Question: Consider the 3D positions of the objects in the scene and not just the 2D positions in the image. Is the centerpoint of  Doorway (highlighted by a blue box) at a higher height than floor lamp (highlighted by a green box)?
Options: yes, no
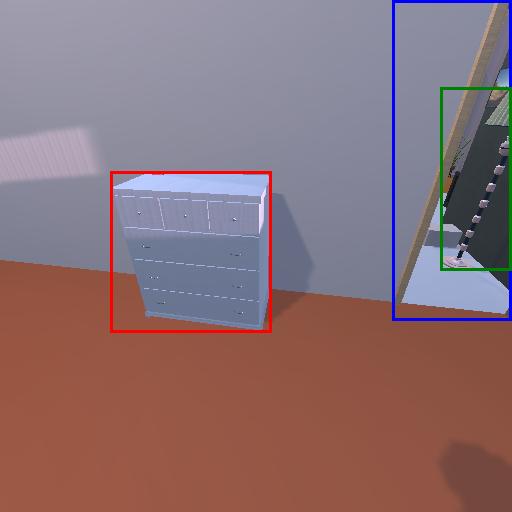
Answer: yes